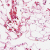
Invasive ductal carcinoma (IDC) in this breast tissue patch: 0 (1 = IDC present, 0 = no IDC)